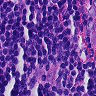
Metastatic tissue present: no